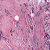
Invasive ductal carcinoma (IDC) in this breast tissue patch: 1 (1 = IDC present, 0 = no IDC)